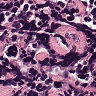
Metastatic tissue present: no